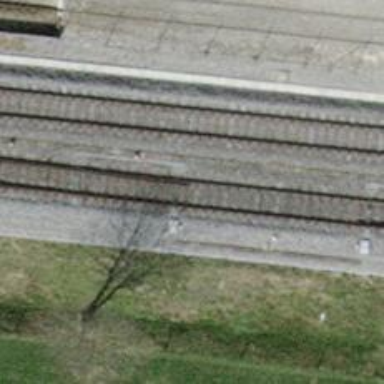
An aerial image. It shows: Railway with electrified contact lines.